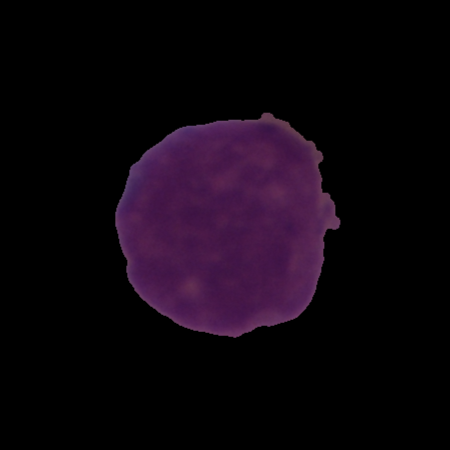
Label: cancer